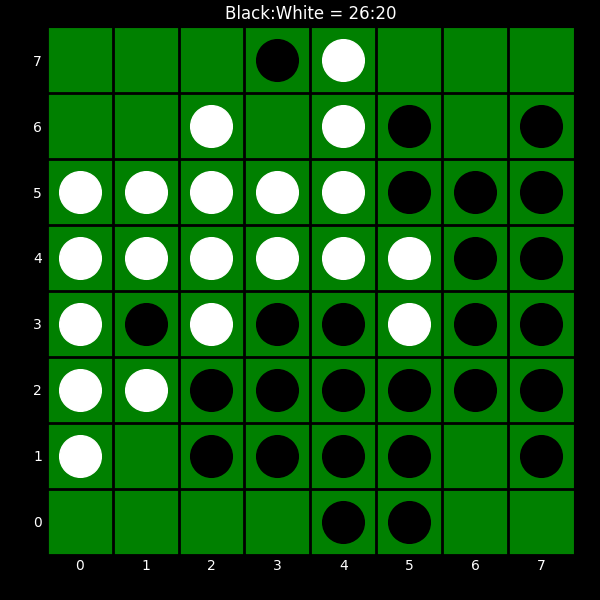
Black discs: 26
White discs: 20